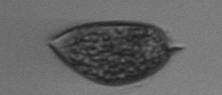
Label: Prorocentrum_micans